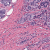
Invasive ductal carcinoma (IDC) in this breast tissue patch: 0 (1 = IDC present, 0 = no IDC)